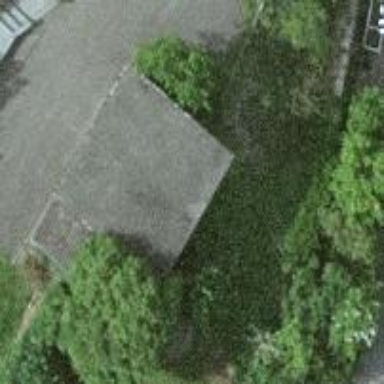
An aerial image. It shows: Garage.